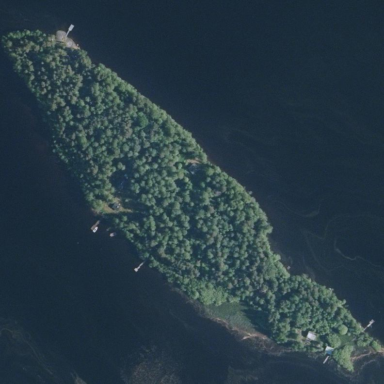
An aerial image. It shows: Islet.